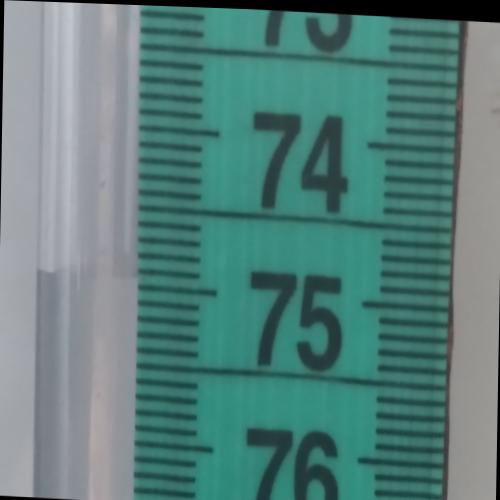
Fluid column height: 75.0 cm